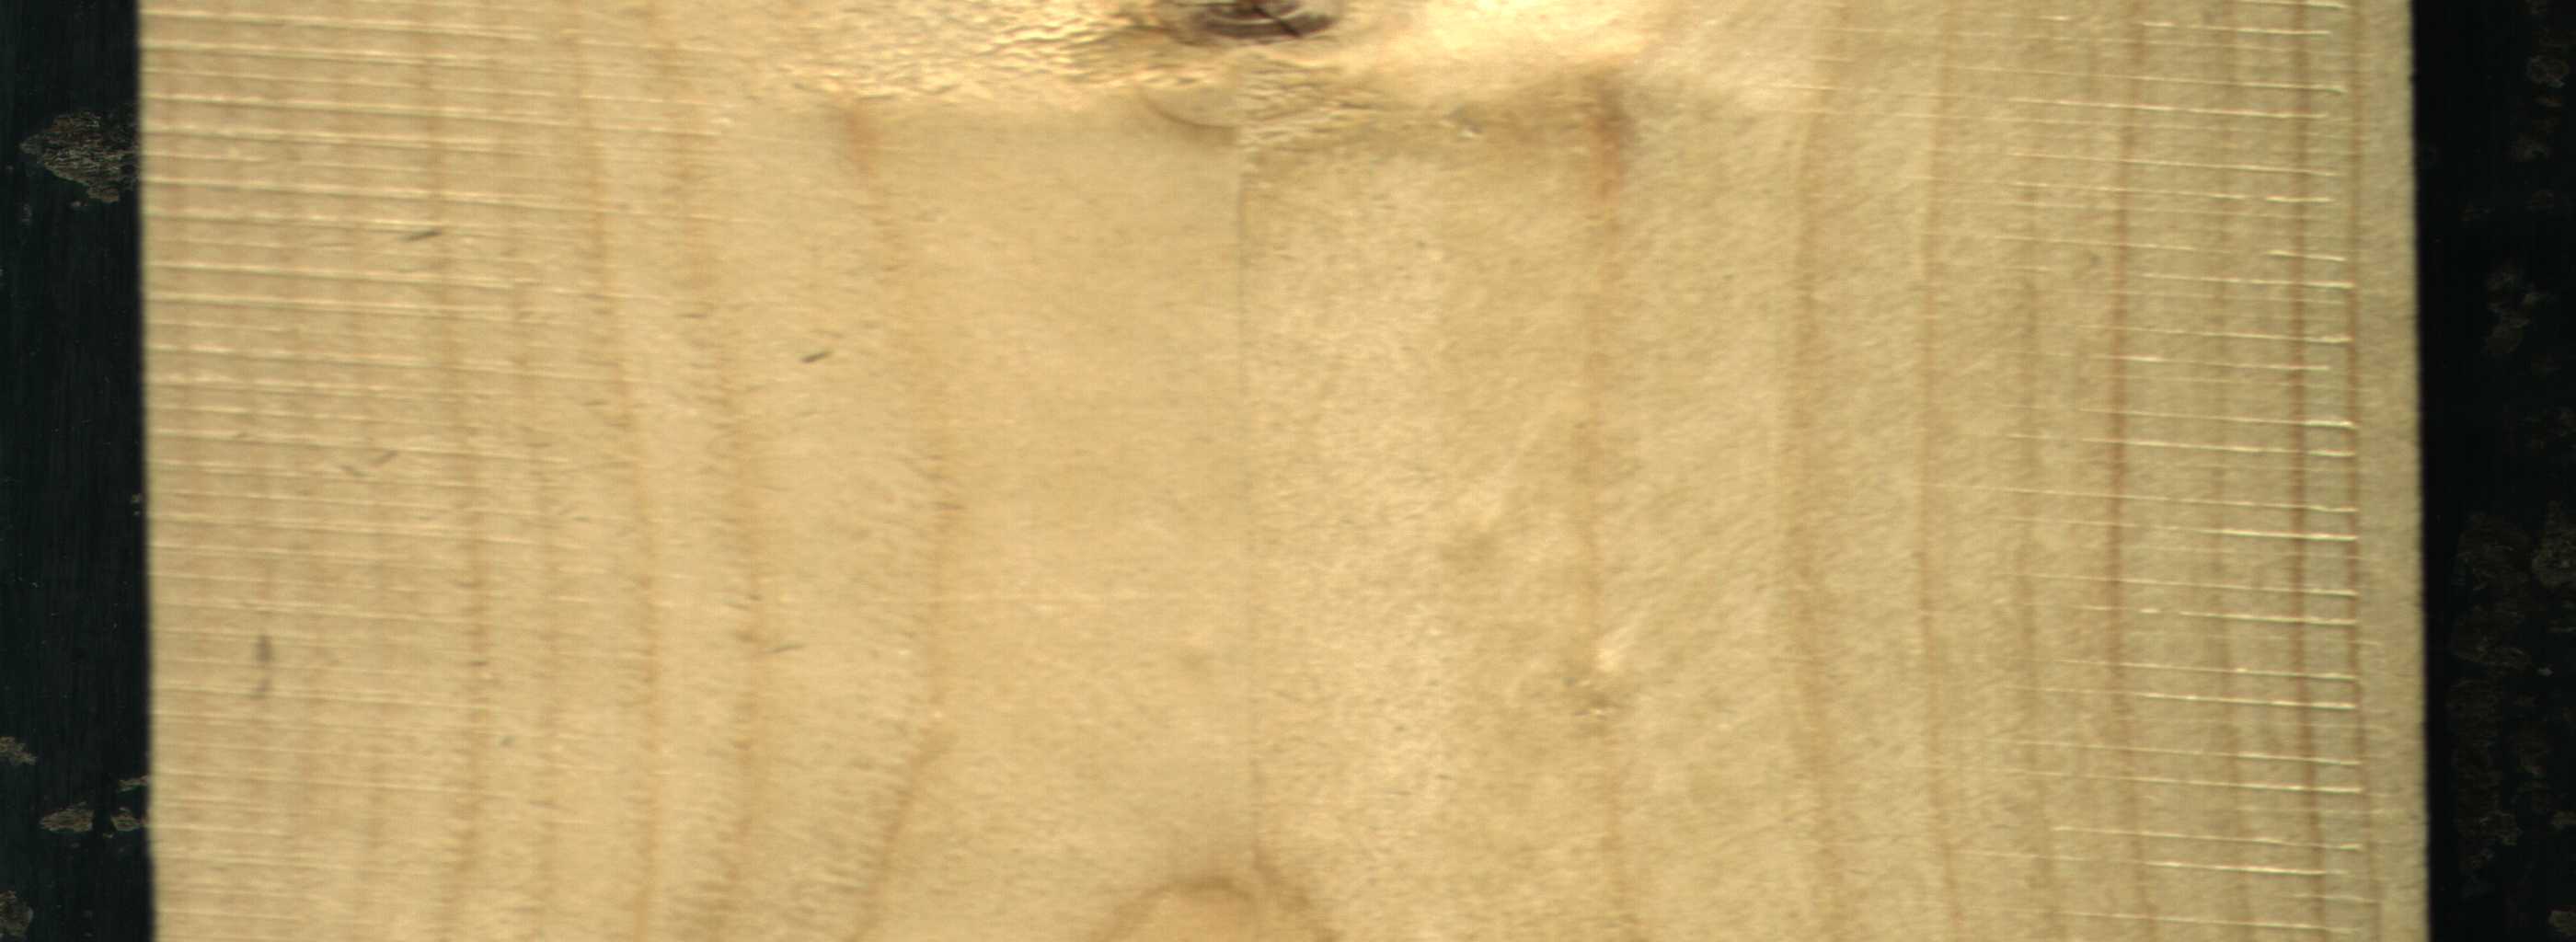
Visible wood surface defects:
Live_Knot